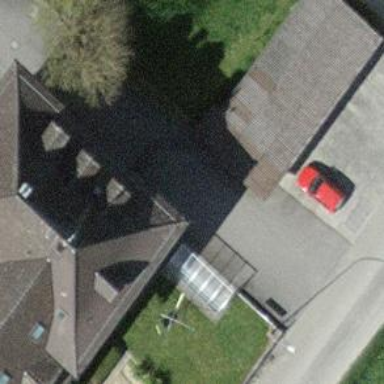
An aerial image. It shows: Garage.